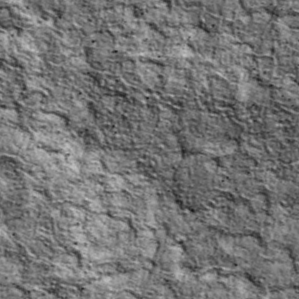
Label: non_frost